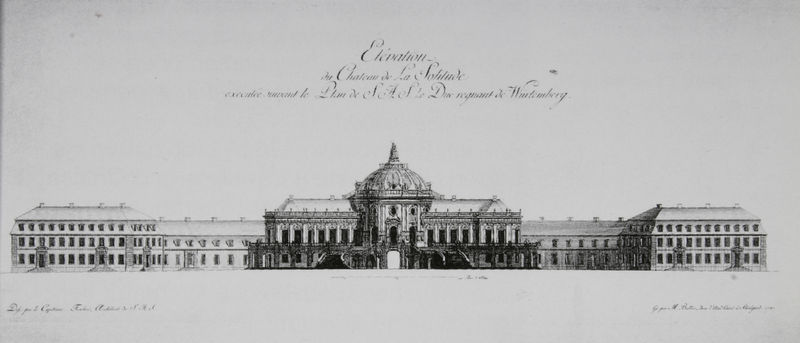
Titel: Fassadenaufriss des Schlosses Solitude bei Stuttgart
Künstler: Macarius Balleis
Schlagwörter: flügel, schatten, weiß, baden, fenster, frankreich, grau, laterne, licht, schwarz, skizze, säule, säulen, tür, zeichnung, anlage, dach, gebäude, haus, schloss, architektur, arme, barock, lang, signatur, häuser, drei, front, gotik, kamine, deutschland, balkon, schrift, ansicht, bogen, fassade, studie, dächer, grafik, graphik, pilaster, französisch, kuppel, treppe, treppen, symmetrie, tor, anbau, panorama, bögen, eingang, tusche, zugang, palast, palazzo, druck, radierung, stich, schwarzweiß, beschriftung, bleistift, entwurf, portal, karte, gesims, risalit, residenz, romanik, einfahrt, etagen, geschosse, plan, dresden, vorlage, nymphenburg, kupferstich, stockwerke, bau, einladung, chateau, aufriss, mittelbau, eckrisalit, durchfahrt, seitenflügel, rundbau, komplex, kuppelbau, nebengebäude, anbauten, ansciht, gebäudekomplex, freitreppen, solitude, württemberg, würtemberg, renessanse, chateau de la solitude